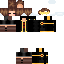
A female human skin with medium skin, wearing brown long hair dressed in a black suit and black skirt, featuring a closed mouth.